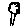
Label: tree